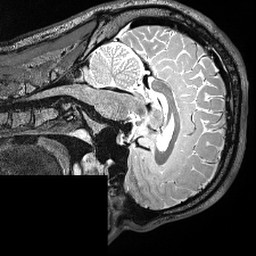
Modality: T2w
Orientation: sagittal
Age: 22
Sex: male